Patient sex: M
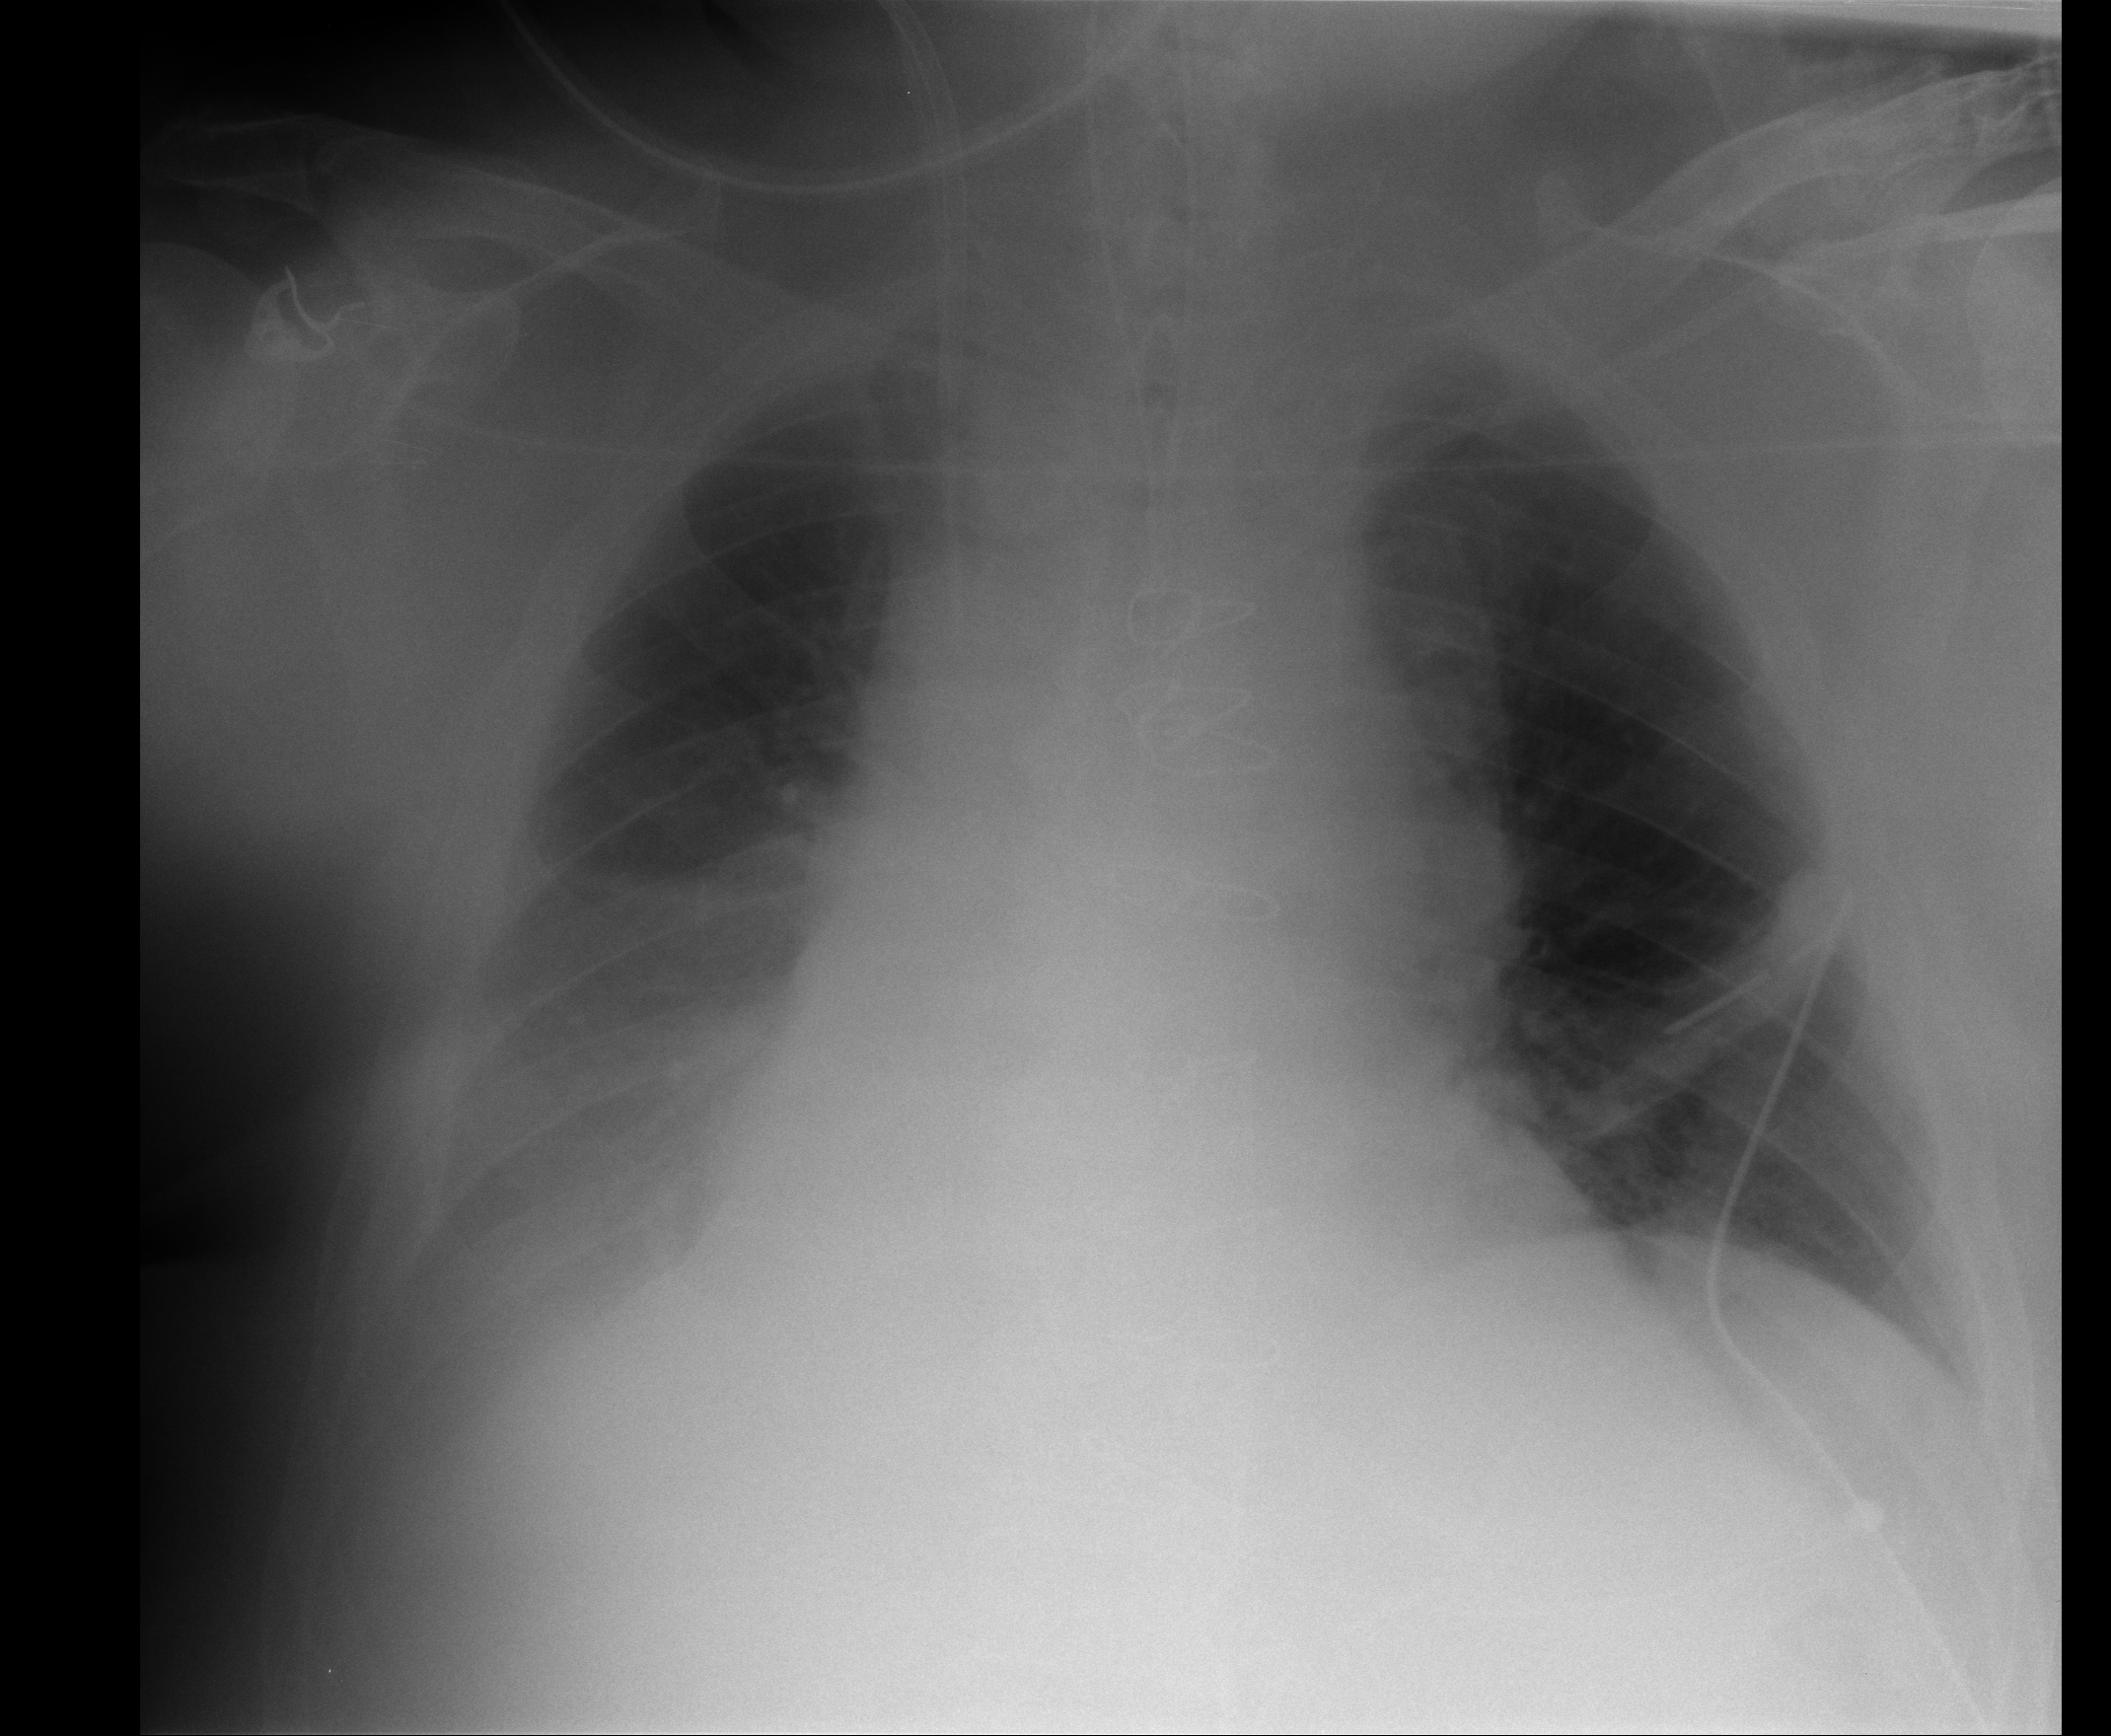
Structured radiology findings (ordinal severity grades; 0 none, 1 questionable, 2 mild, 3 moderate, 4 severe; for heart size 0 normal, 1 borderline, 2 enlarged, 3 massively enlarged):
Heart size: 3
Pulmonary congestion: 2
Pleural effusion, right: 2
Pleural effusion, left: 1
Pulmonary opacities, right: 0
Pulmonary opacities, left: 0
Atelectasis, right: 2
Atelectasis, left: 1